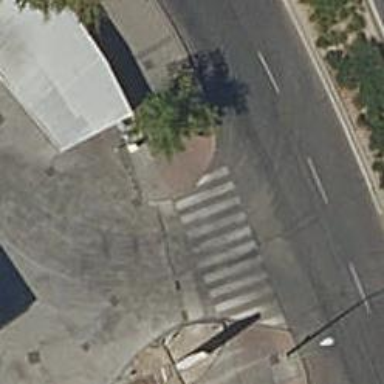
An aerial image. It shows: Uncontrolled crossing on the road.